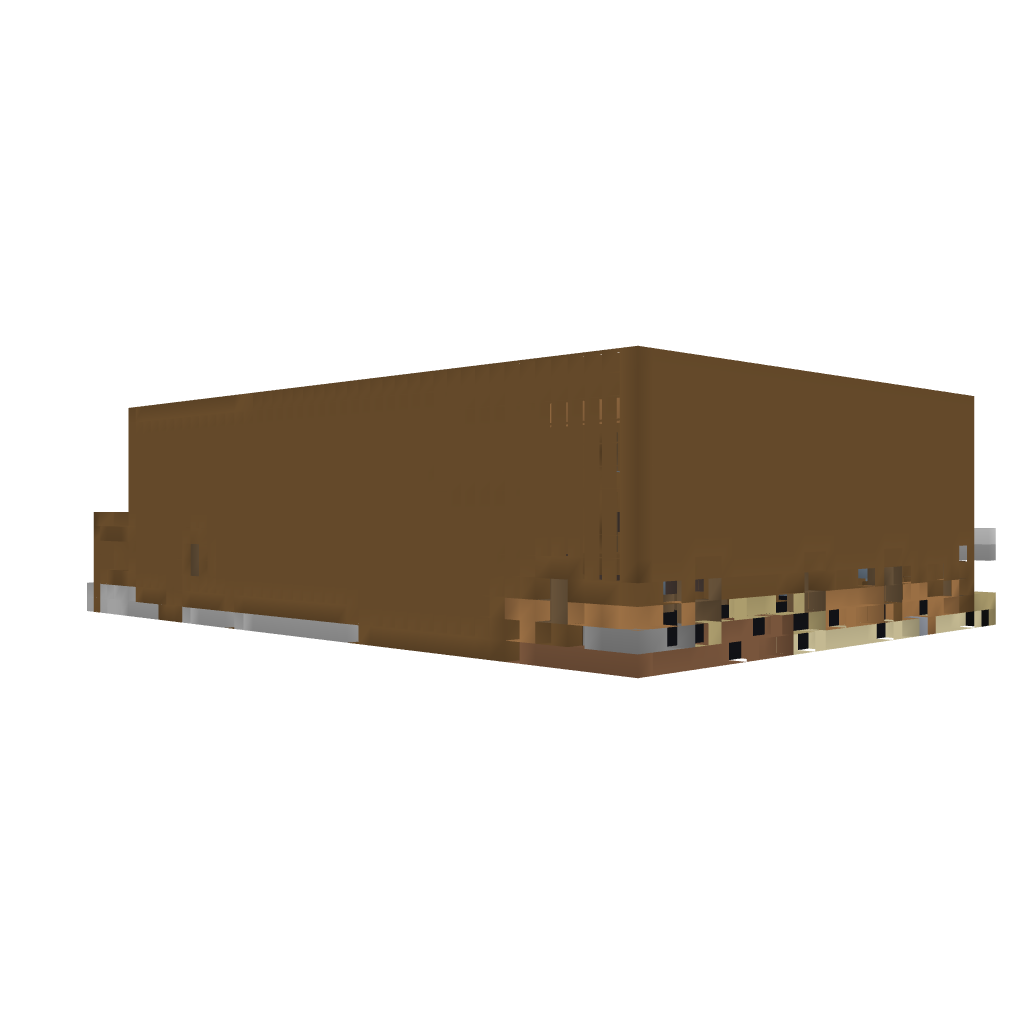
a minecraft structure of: Big theatre